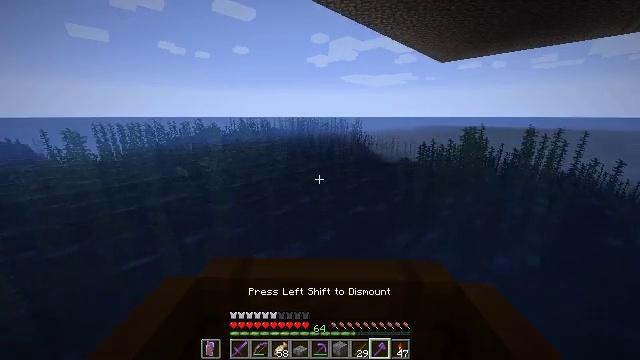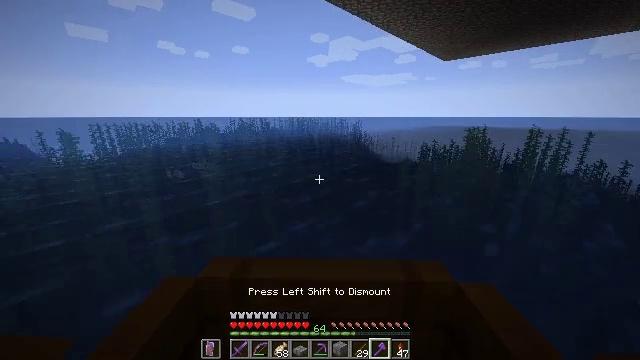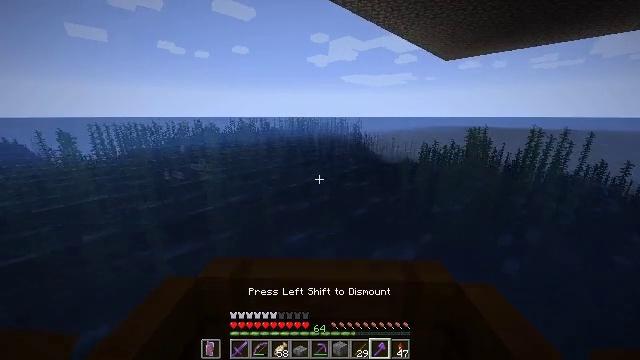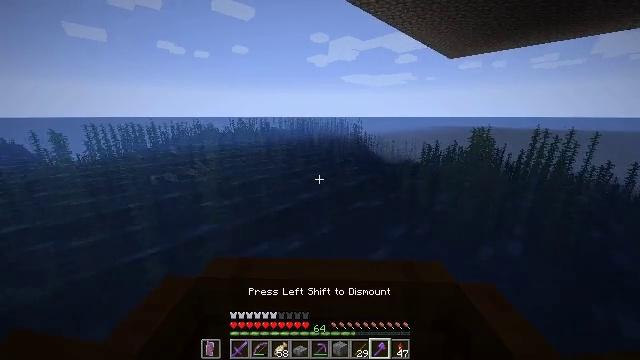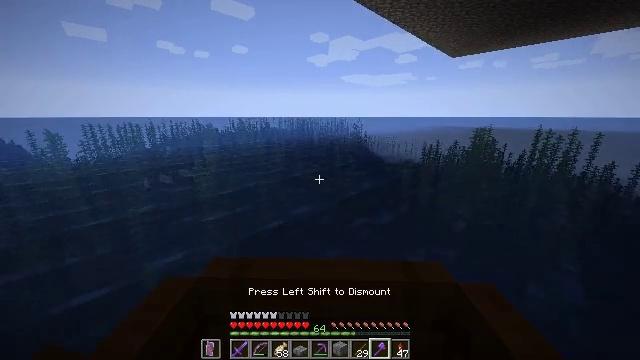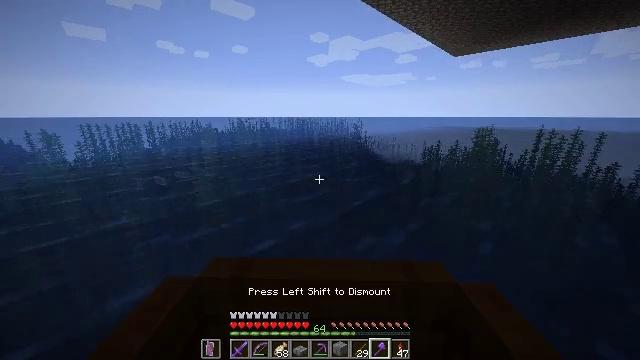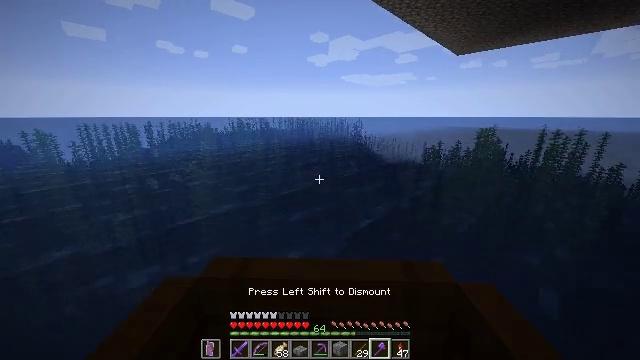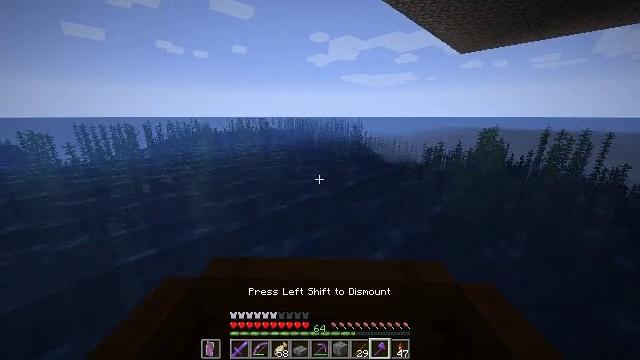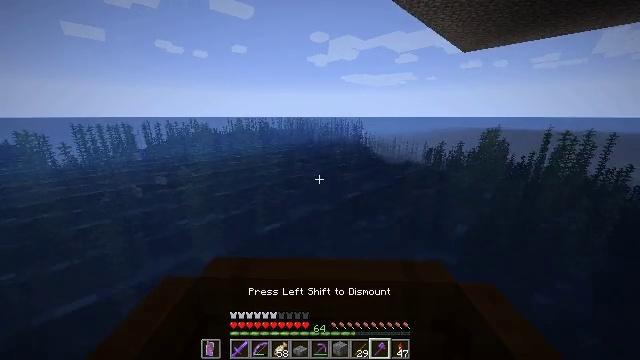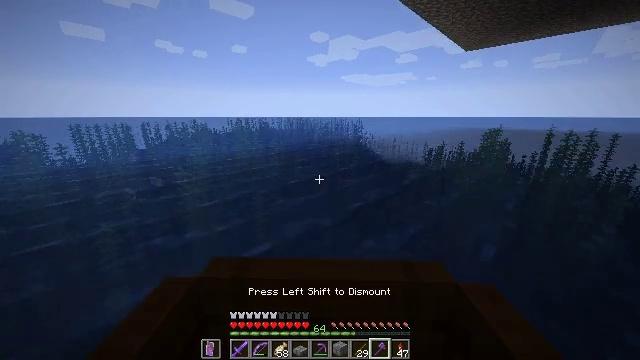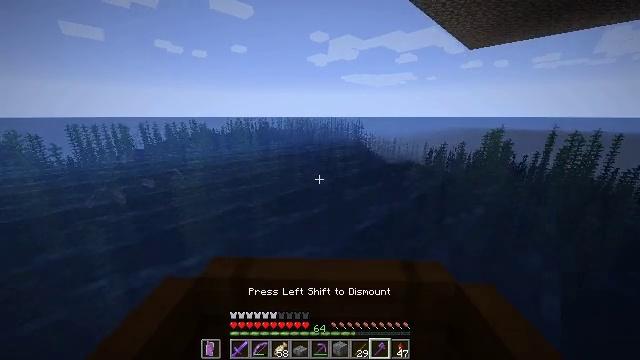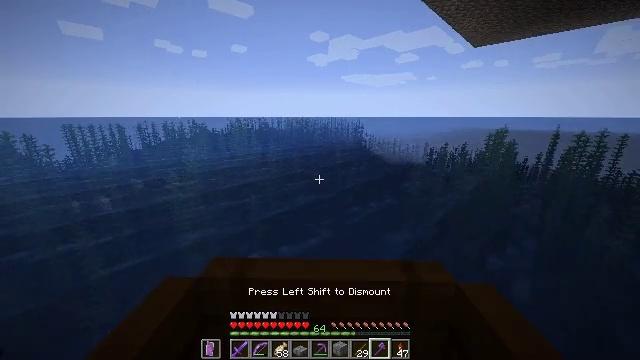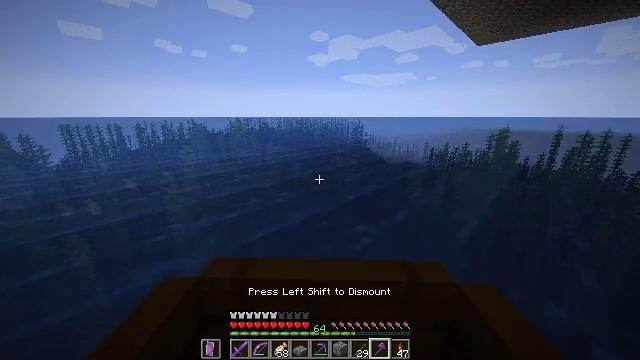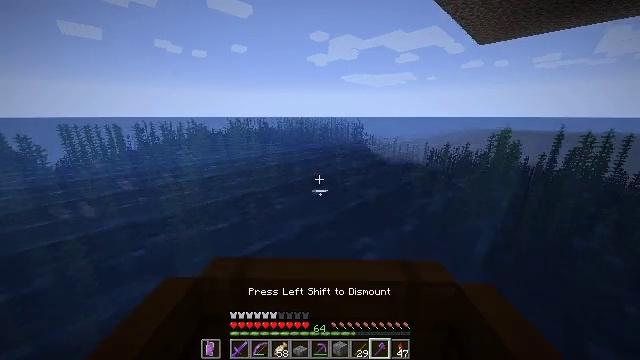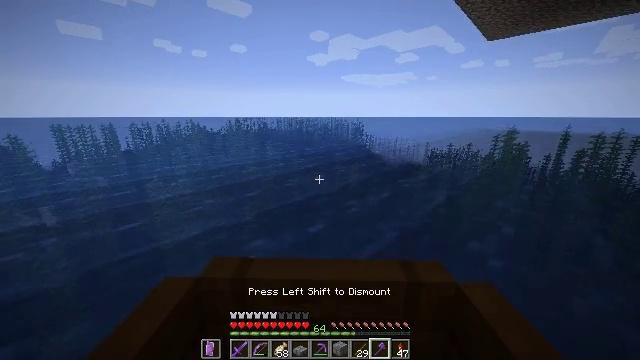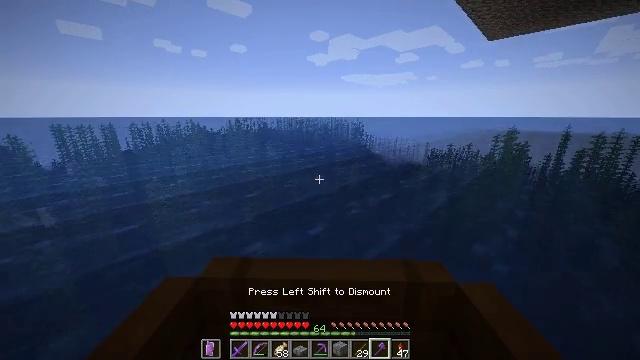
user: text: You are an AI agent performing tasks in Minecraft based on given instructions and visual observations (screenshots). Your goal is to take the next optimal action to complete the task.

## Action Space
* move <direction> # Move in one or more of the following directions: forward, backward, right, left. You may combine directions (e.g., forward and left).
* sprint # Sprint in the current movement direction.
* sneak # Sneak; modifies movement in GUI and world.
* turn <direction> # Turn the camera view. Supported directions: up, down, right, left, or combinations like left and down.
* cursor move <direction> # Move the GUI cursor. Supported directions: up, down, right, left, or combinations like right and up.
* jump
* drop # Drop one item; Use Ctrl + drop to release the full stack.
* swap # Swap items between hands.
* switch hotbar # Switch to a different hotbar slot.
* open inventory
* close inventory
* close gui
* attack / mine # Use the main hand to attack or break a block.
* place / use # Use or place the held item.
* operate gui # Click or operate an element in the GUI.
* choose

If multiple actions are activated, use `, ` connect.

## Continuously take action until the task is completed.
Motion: motion action
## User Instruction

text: Left click on the blast furnace to break it.
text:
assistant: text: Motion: move forward, sprint
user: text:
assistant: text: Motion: move forward, sprint
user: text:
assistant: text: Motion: move forward, sprint
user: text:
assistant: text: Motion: move forward, sprint
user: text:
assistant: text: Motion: move forward, sprint
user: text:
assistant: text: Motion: move forward, sprint
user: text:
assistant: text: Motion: move forward, sprint
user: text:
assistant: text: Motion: move forward, sprint
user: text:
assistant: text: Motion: move forward, sprint
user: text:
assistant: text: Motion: move forward, sprint
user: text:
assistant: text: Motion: move forward, sprint
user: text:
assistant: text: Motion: move forward, sprint
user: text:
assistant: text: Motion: move forward, sprint
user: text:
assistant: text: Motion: move forward, sprint
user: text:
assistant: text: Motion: move forward, sprint
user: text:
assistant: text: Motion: move forward, sprint
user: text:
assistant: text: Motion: move forward, sprint
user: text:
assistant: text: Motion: move forward, sprint
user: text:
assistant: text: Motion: move forward, sprint
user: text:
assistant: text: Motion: move forward, sprint
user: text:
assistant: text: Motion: move forward, sprint
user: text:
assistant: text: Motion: move forward, sprint
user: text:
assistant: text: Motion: move forward, sprint
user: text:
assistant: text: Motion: move forward, sprint
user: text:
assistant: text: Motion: move forward, sprint
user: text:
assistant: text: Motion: move forward, sprint
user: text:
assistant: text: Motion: move forward, sprint
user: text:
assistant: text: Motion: move forward, sprint
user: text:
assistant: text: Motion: move forward, sprint
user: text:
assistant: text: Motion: move forward, sprint